Field crop: maize
Growth stage: 2
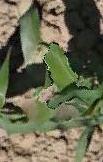
Species: maize